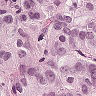
Metastatic tissue present: yes